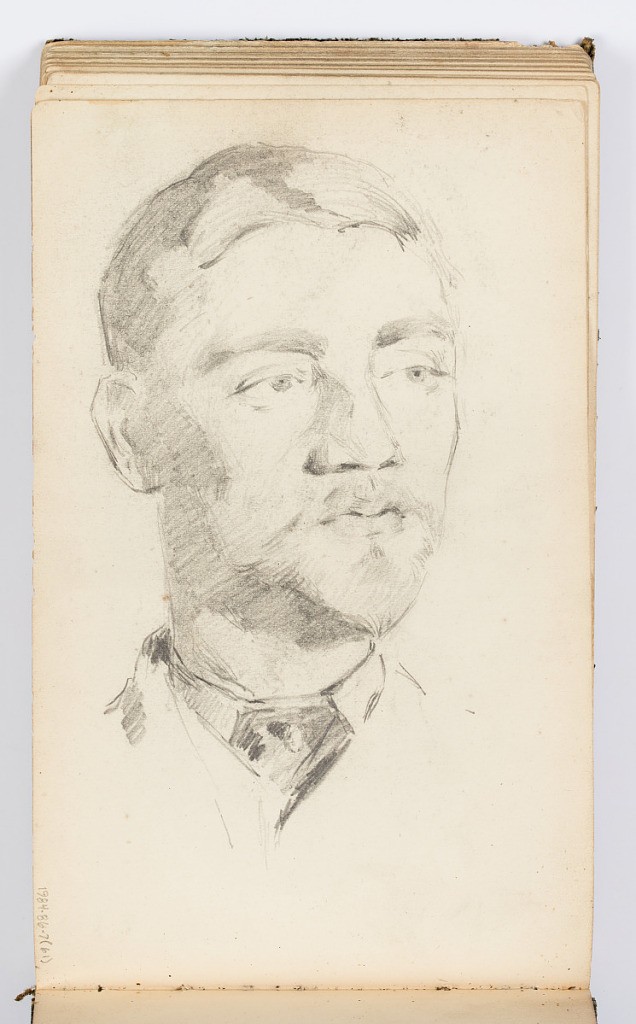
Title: Sketchbook Page: Portrait of a Man
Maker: Kenyon Cox, American, 1856–1919
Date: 1883
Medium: Graphite on paper
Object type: Sketchbook folio
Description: Portrait sketch of a man, facing frontally, looking towards the right.